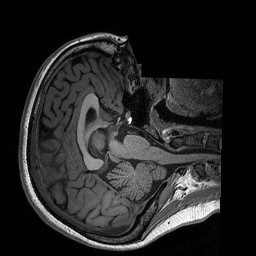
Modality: T1w
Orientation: axial
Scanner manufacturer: siemens
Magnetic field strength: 3 T